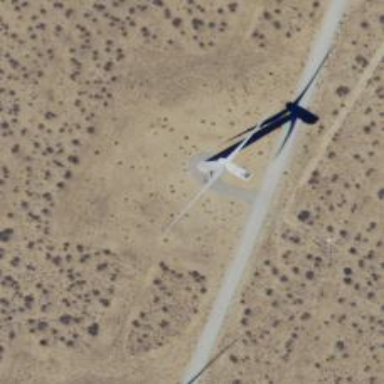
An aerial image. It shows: Wind generator powered by wind turbines of horizontal axis type. It is manufactured by Vestas.